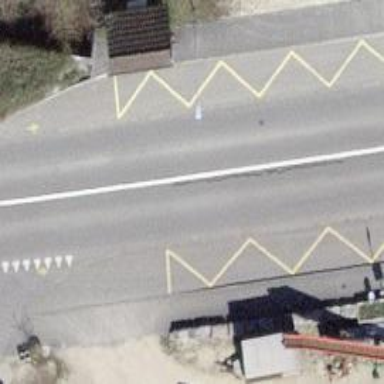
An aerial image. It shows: Bus stop with designated stop position for public transport.